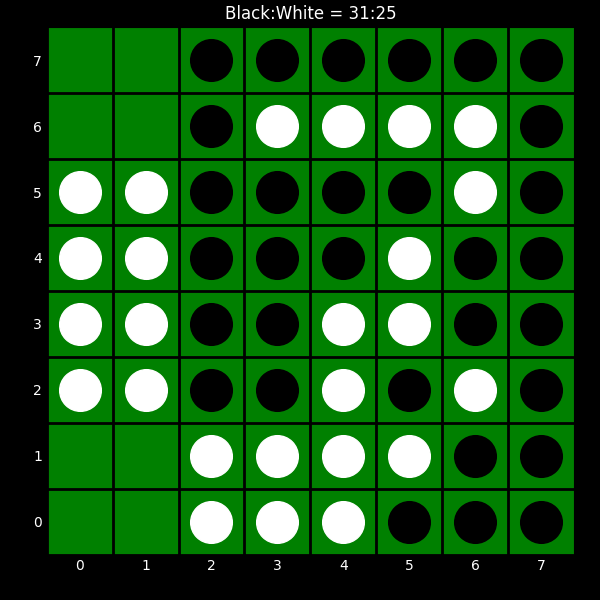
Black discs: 31
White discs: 25